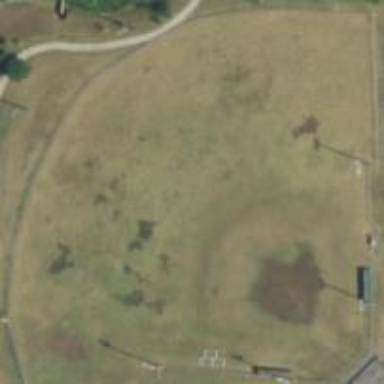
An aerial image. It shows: Baseball pitch for leisure land activities.